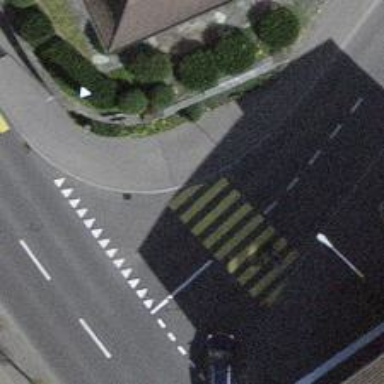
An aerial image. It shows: Uncontrolled zebra crossing on the road.